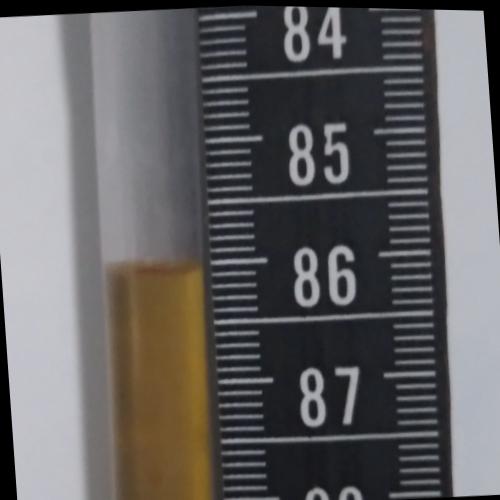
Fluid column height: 86.1 cm